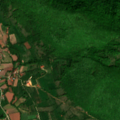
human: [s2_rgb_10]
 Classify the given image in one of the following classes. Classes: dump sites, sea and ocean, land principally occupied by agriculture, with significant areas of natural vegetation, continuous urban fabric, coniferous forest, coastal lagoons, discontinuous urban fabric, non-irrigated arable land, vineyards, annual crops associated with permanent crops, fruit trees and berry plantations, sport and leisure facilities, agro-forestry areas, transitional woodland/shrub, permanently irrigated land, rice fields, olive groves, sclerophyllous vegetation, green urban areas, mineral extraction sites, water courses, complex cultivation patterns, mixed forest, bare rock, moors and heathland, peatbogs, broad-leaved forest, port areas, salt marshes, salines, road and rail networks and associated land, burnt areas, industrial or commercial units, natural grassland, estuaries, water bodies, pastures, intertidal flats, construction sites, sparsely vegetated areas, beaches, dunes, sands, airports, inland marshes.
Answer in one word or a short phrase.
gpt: complex cultivation patterns, land principally occupied by agriculture, with significant areas of natural vegetation, broad-leaved forest, transitional woodland/shrub